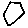
Label: hexagon